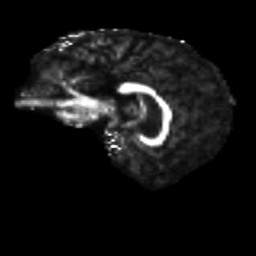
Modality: FA
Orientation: sagittal
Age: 58
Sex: male
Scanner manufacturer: siemens
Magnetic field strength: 3 T
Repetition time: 4.71 s
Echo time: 0.0906 s